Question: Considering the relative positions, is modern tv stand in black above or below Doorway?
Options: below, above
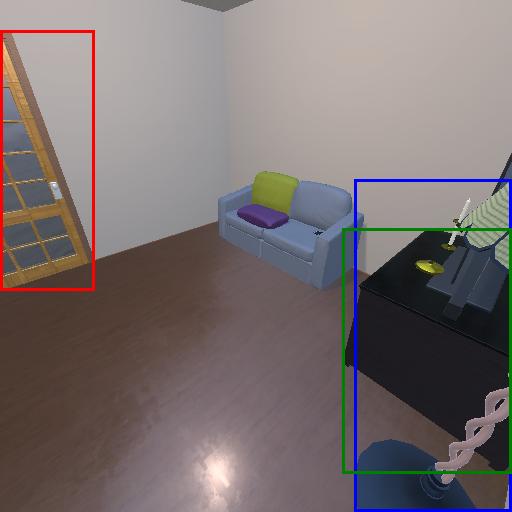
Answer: below